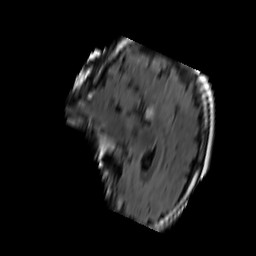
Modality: FLAIR
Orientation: sagittal
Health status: ill
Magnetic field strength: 3 T